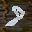
Label: 8